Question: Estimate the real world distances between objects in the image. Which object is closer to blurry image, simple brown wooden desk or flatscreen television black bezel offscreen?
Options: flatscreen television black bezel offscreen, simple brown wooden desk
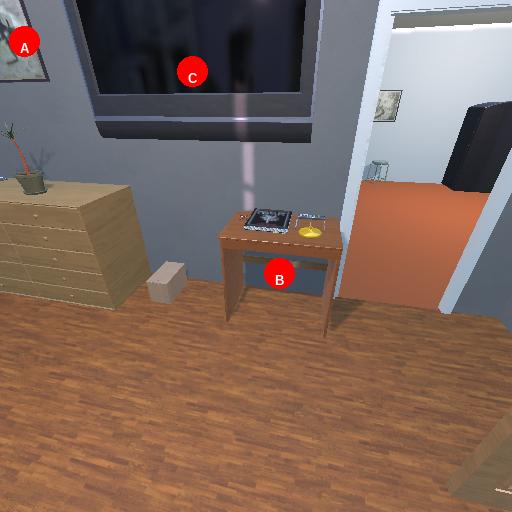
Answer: flatscreen television black bezel offscreen